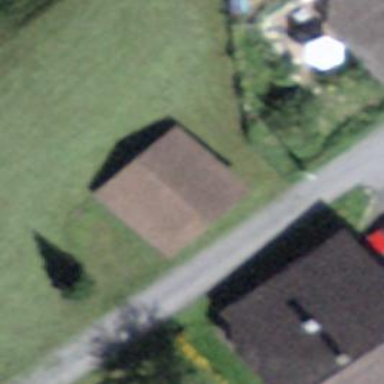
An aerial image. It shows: Shed building.